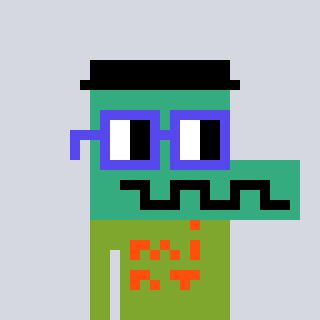
a pixel art character with square blue glasses, a crocodile-shaped head and a slimegreen-colored body on a cool background